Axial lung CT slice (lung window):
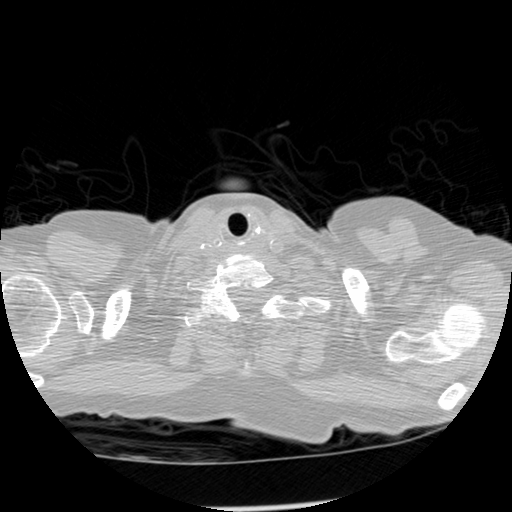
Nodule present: no